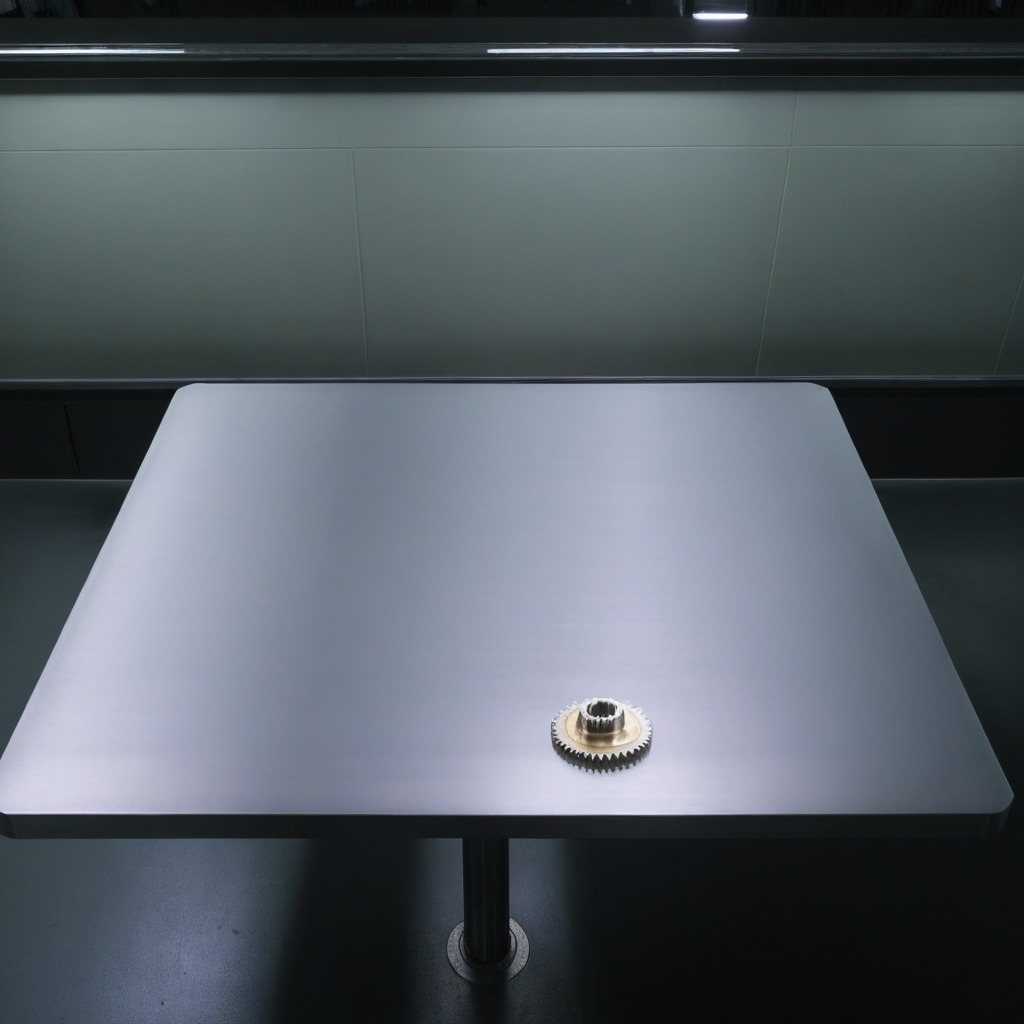
A steel gear with teeth is lying on a clean empty table in a railway signal maintenance room lit by harsh overhead fluorescents photorealistic surface textures crisp shadows high dynamic range